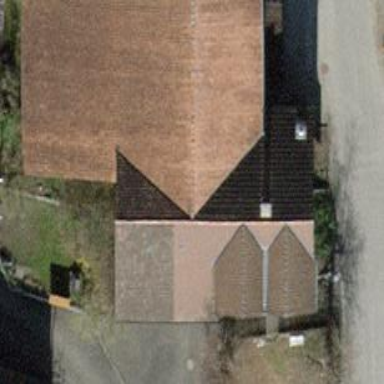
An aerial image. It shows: Gabled roof farm building.